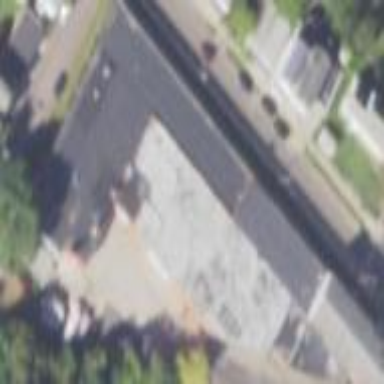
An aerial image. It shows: Commercial building.